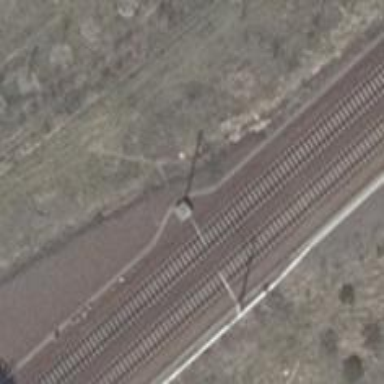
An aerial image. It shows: Railway tunnel with overhead electrified contact lines.